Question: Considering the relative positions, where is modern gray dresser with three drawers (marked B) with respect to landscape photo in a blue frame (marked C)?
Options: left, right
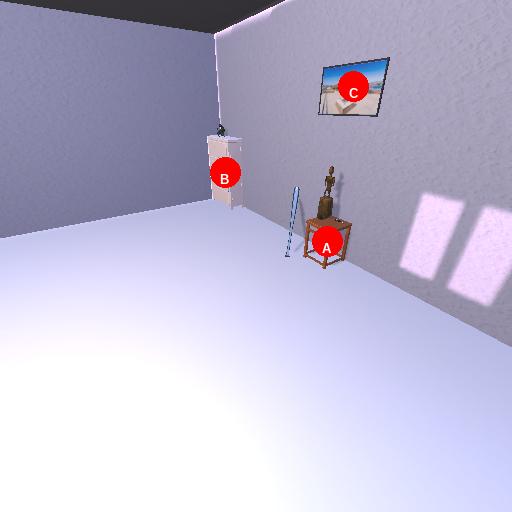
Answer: left